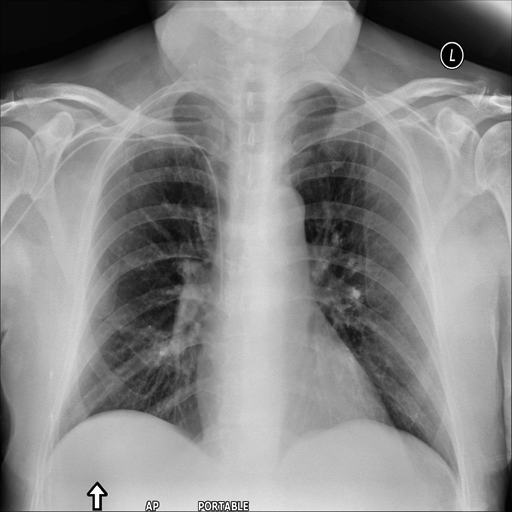
Finding: NORMAL